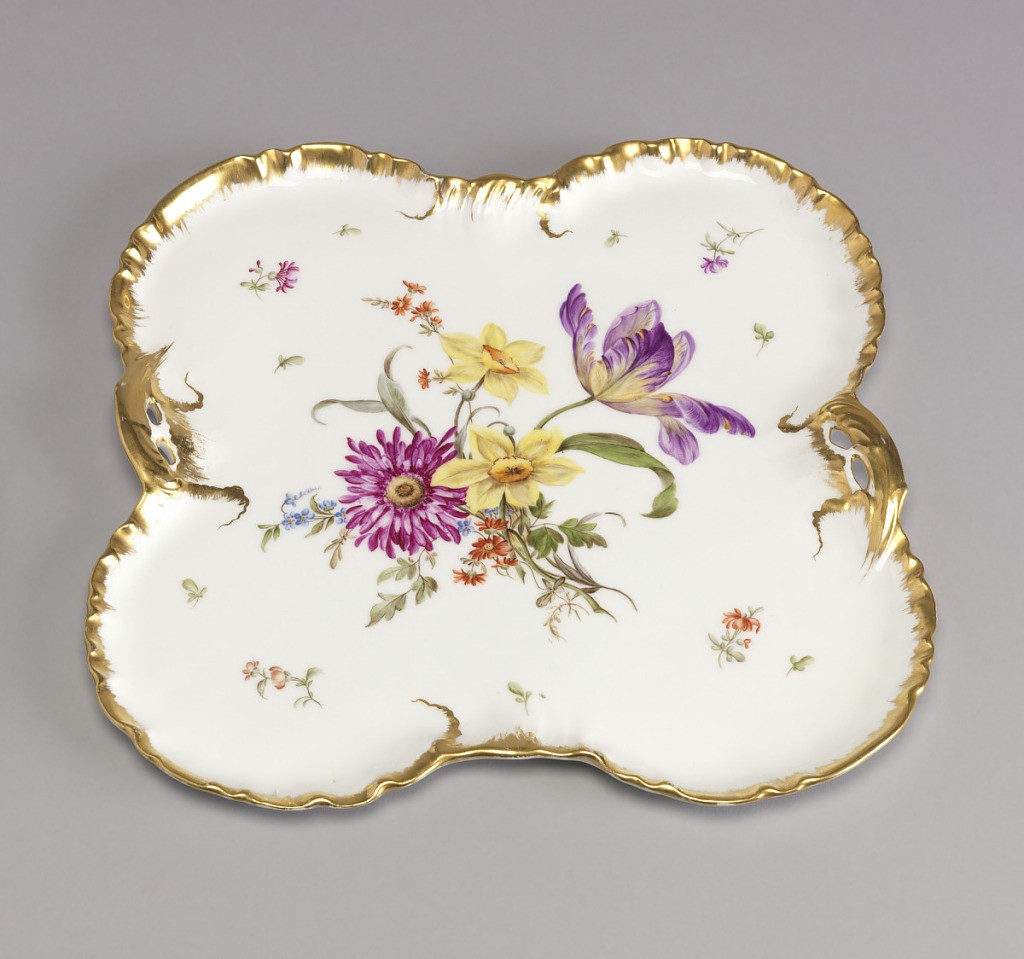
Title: Tray for a Covered Dish
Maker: Haviland & Co., French, established ca. 1838
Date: late 19th century
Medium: hard paste porcelain, vitreous enamel, gold
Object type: tray
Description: Quatrefoil-shaped tray of white porcelain with four equal lobes and two assymetrical, gilt, leaf-form handles; gilt, rippled rim; in center, floral spray, small flowers scattered on background.